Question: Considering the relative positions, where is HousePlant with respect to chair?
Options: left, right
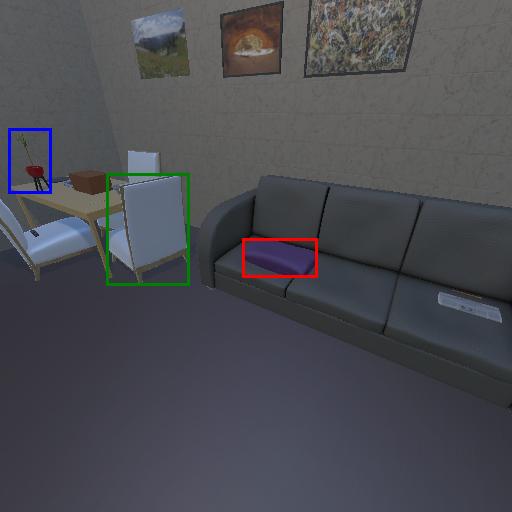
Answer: left